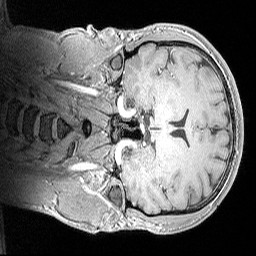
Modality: MP2RAGE
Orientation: coronal
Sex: male
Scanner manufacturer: siemens
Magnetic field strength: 3 T
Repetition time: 5 s
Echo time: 0.00292 s